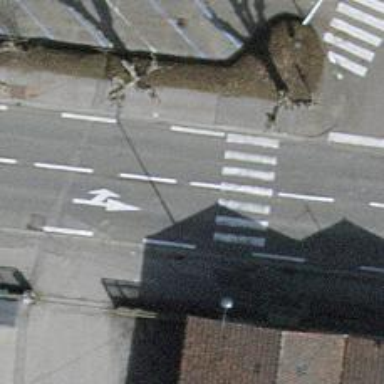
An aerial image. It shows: Road with traffic signals.